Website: lowes
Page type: billing-address
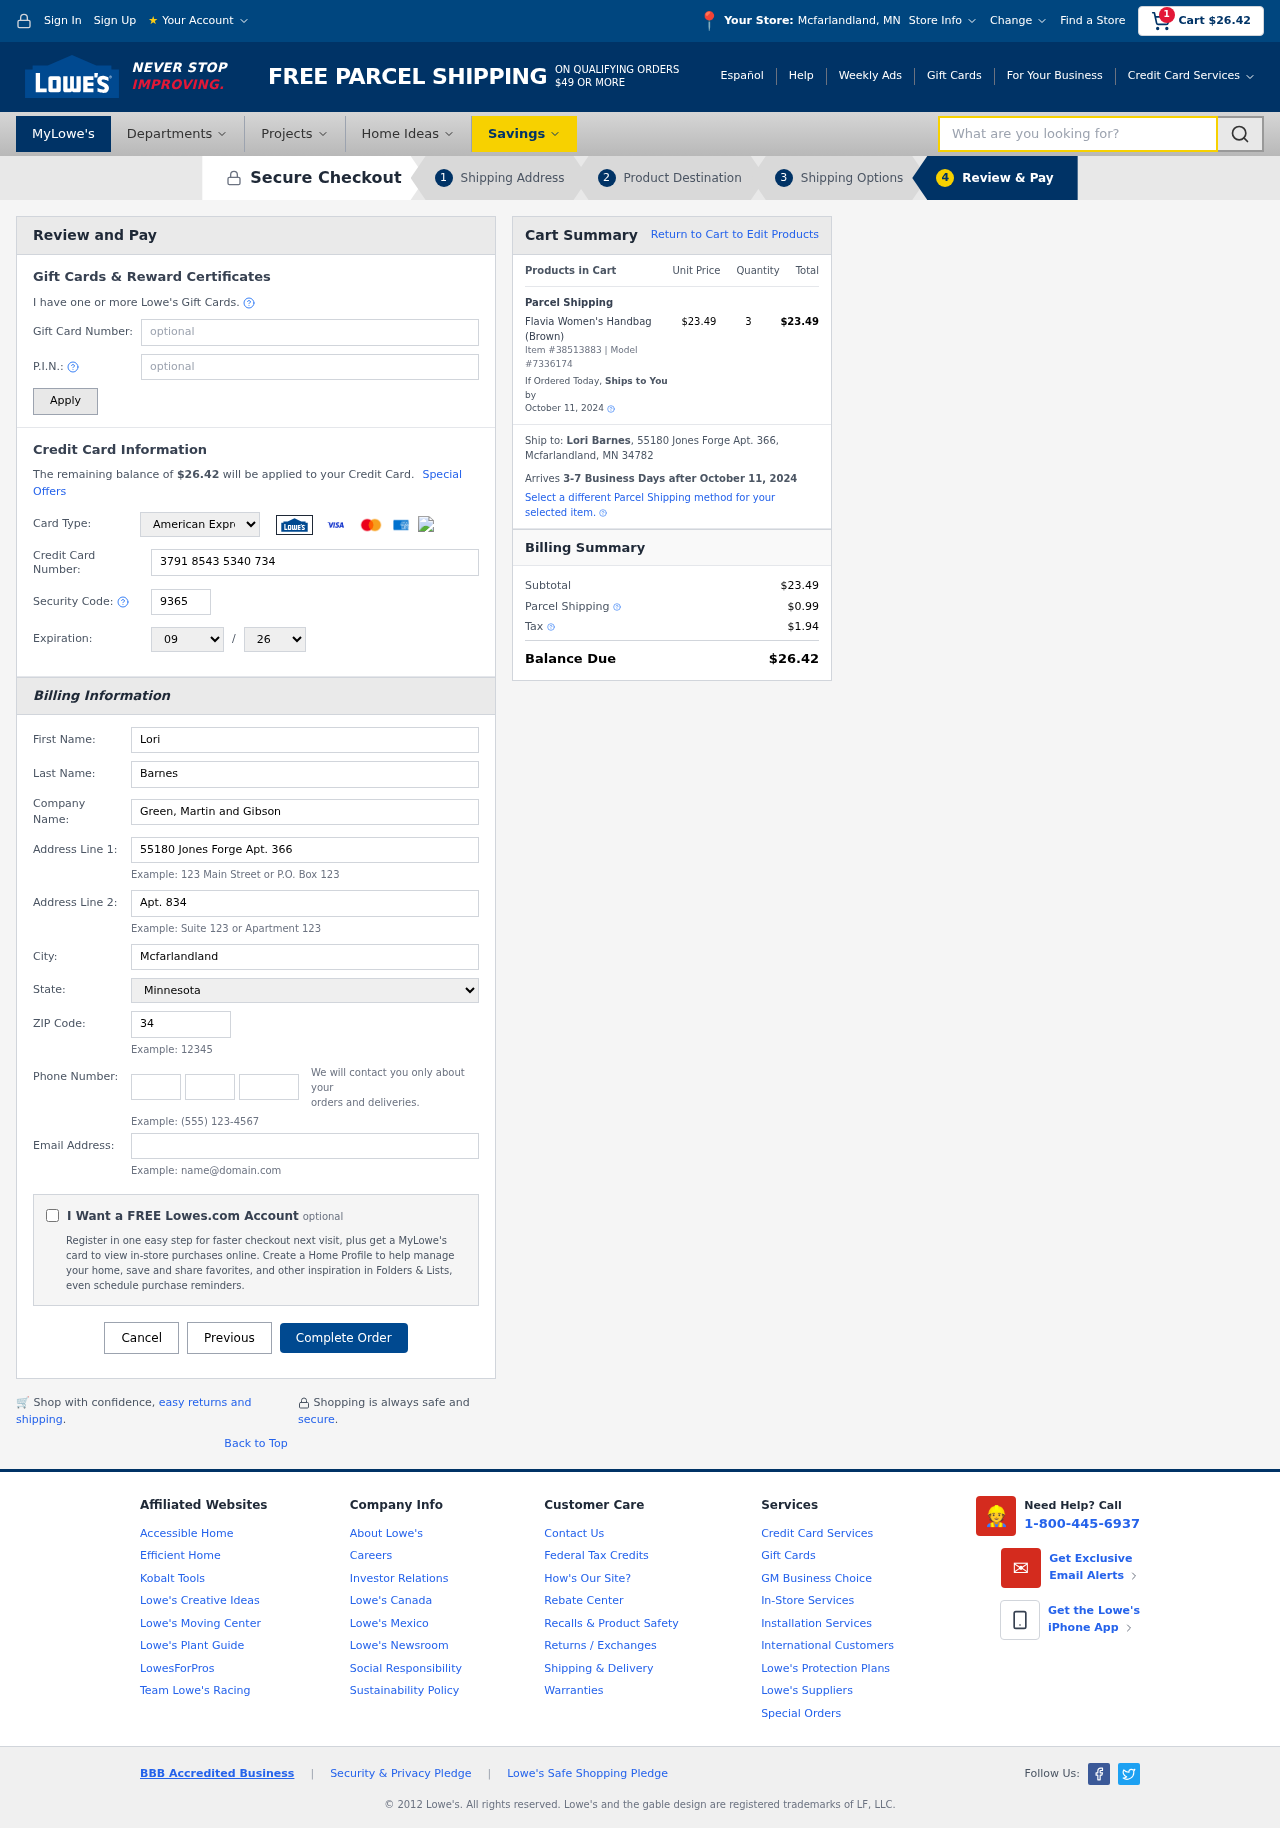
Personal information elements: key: PII_CARD_CVV
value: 9365
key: PII_CARD_EXPIRY_MONTH
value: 09
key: PII_CARD_EXPIRY_YEAR
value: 26
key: PII_CARD_NUMBER
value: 3791 8543 5340 734
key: PII_CARD_TYPE
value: American Express
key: PII_CITY
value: Mcfarlandland
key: PII_CITY_STATE
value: Mcfarlandland, MN
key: PII_COMPANY
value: Green, Martin and Gibson
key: PII_EMAIL
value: loribarnes@yahoo.com
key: PII_FIRSTNAME
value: Lori
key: PII_FULLNAME
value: Lori Barnes
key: PII_LASTNAME
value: Barnes
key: PII_PHONE_AREA
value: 380
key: PII_PHONE_PREFIX
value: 460
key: PII_PHONE_SUFFIX
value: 0813
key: PII_POSTCODE
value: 34782
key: PII_STATE
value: Minnesota
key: PII_STREET
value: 55180 Jones Forge Apt. 366
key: PII_STREET2
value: Apt. 834
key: PII_CITY_STATE_ZIP
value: Mcfarlandland, MN 34782
Product elements: key: PRODUCT1_NAME
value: Flavia Women's Handbag (Brown)
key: PRODUCT1_PRICE
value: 23.49
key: PRODUCT1_QUANTITY
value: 3
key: PRODUCT_ITEM_NUMBER
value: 38513883
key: PRODUCT_MODEL_NUMBER
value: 7336174
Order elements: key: ORDER_SUBTOTAL
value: $26.42
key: ORDER_TOTAL
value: $26.42
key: ORDER_SHIPPING_DATE
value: October 11, 2024
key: ORDER_SUBTOTAL
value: $23.49
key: ORDER_DELIVERY_DATE
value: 3-7 Business Days after October 11, 2024
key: ORDER_SHIPPING_DATE2
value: October 11, 2024
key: ORDER_SUBTOTAL2
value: $23.49
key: ORDER_SHIPPING_COST
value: $0.99
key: ORDER_TAX
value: $1.94
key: ORDER_TOTAL2
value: $26.42
Search elements: key: HEADER_SEARCH
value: What are you looking for?